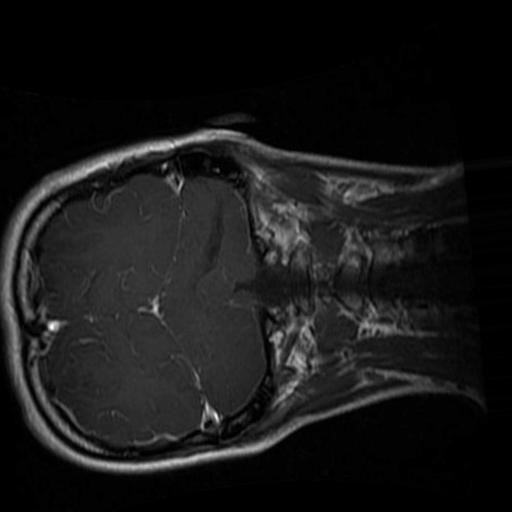
Label: brain_glioma